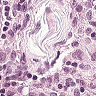
Metastatic tissue present: no